Question: I am currently learning OpencL and am finding it somewhat difficult to understand how it actually works.
I am using MinGW compiler with ATI APP SDK.
When I run the target I get error message

I have not placed any OpenCL.dll in the same folder as my application.
Now searching a bit on Windows I can find this dll in
'''
C:/Windows/SysWOW64
C:/Windows/System32/DriverStore/...
C:/Windows/System32
C:/Program Files(x86)/AMD APP SDK /...
'''
So my question is how should I deploy my application?
Should I distribute OpenCL.dll with my application?
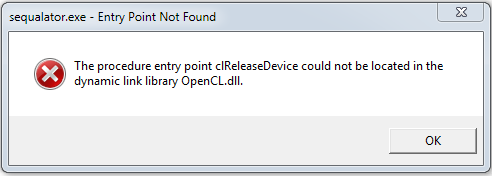
Answer: The reason why your application can't find clReleaseDevice is because you wrote your application to the OpenCL 1.2 headers but you only have a OpenCL 1.1 runtime on your machine. You can't call OpenCL 1.2 API on an OpenCL 1.1 runtime. I recommend using the OpenCL 1.1 headers unless you only run on OpenCL 1.2 devices. It will keep your code safe for running on OpenCL 1.1 platforms and devices.